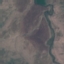
Land use / land cover: HerbaceousVegetation